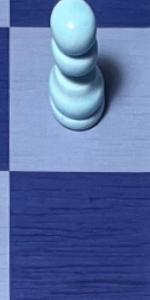
Label: Empty